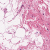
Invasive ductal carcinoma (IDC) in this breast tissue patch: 0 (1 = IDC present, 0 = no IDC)